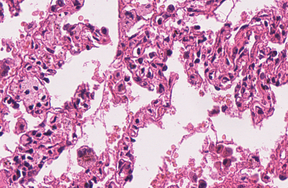
Tumor epithelial tissue: no
Tumor-associated stroma tissue: no
Normal tissue: yes